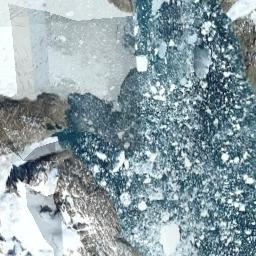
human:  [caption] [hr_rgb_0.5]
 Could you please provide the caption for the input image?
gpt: Sea ice is surrounded by water .

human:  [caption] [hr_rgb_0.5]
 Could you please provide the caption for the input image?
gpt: A lot of sea ice of different sizes floats in the blue lake .

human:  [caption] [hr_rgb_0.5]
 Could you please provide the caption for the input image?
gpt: Sparse small ice blocks cover the entire blue sea .

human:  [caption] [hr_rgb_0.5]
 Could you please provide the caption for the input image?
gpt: There are many ice on the blue sea next to the land .

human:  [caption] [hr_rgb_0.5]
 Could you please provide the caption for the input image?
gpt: There are many sea ice beside the mainland .